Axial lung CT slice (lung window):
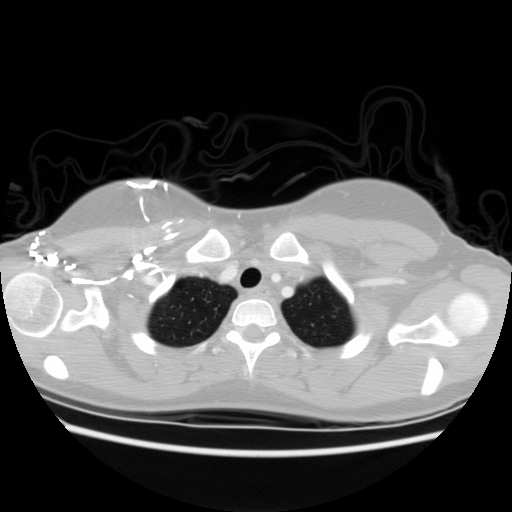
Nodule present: no